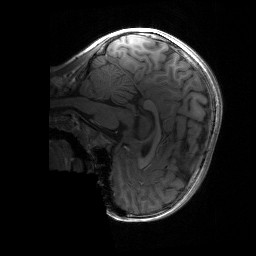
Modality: T1w
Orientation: sagittal
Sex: male
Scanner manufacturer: siemens
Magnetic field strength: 3 T
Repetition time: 1.9 s
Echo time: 0.00243 s